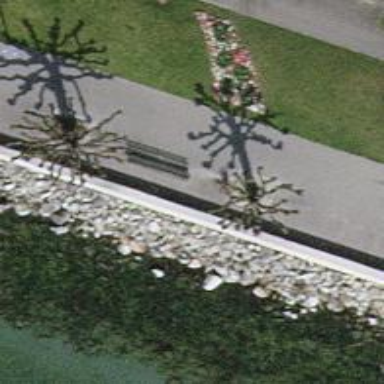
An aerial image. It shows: Bench for seating.